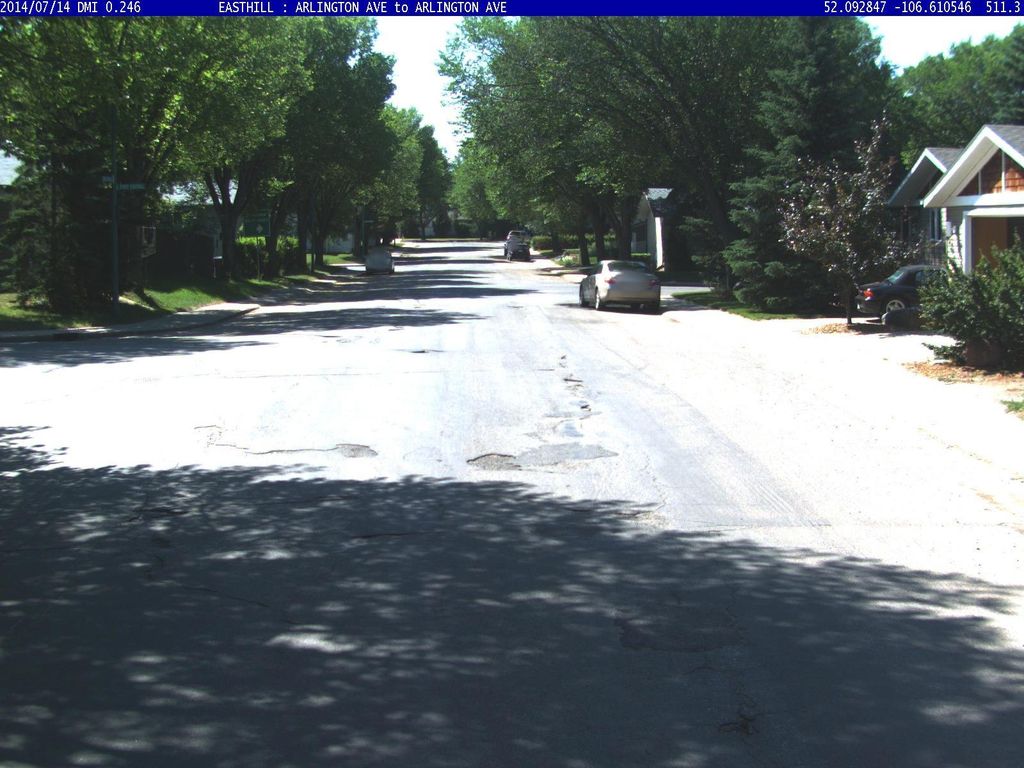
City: saskatoon